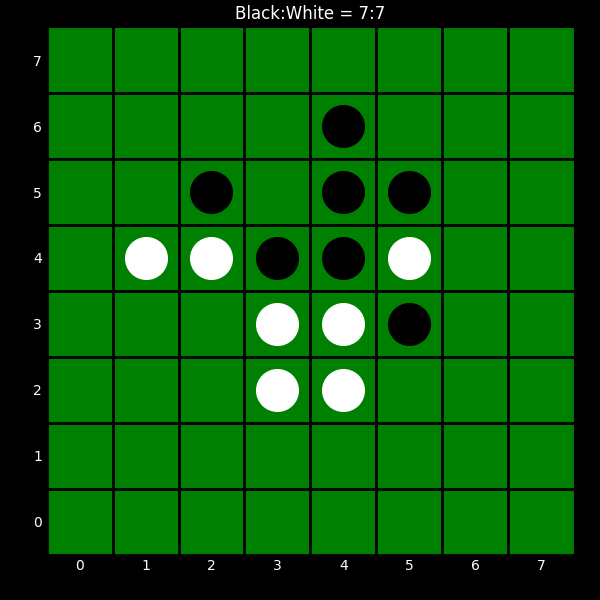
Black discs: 7
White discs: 7